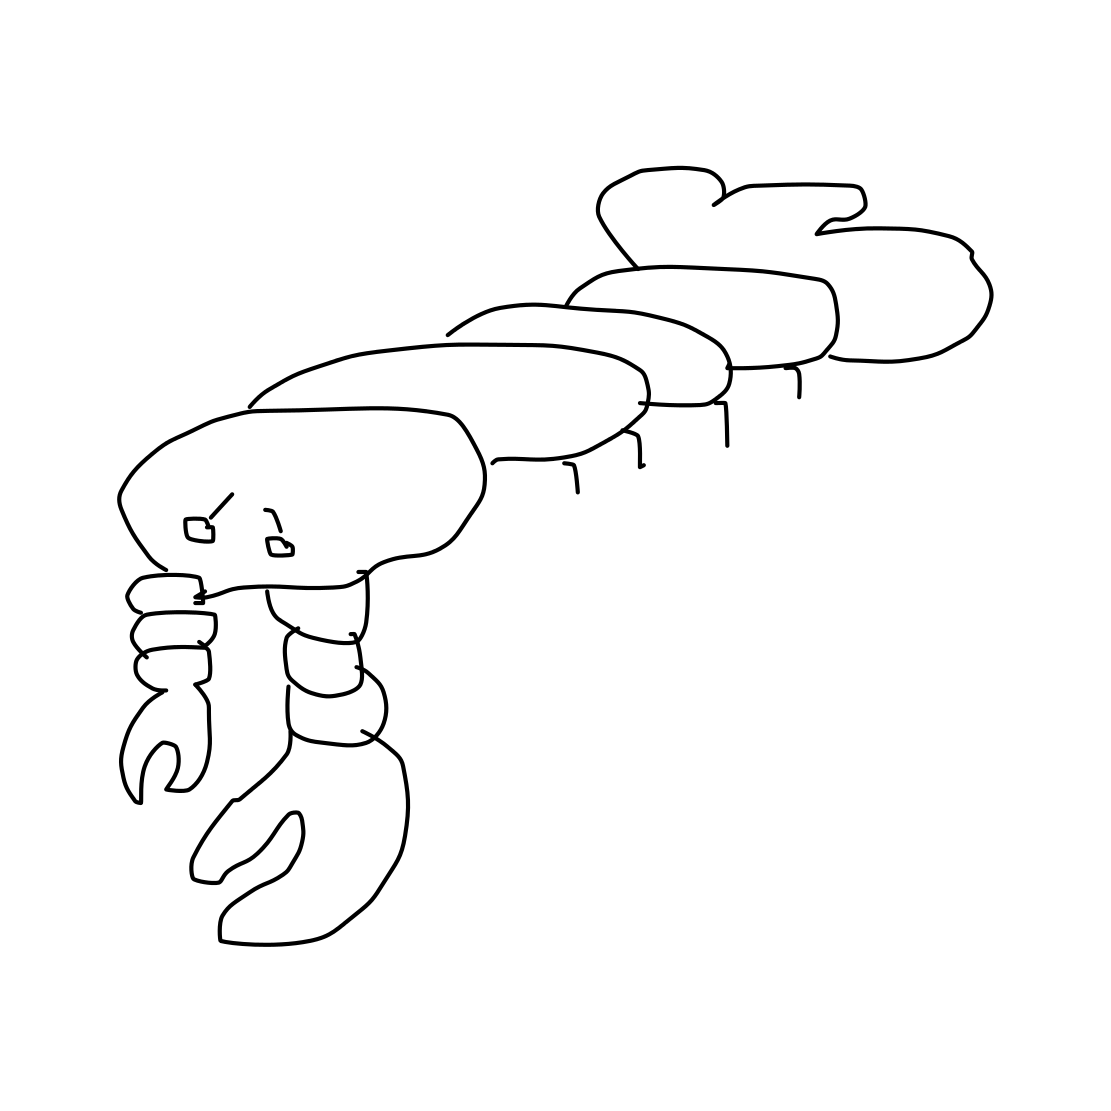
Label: lobster